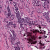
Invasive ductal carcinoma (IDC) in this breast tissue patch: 1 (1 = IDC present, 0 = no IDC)